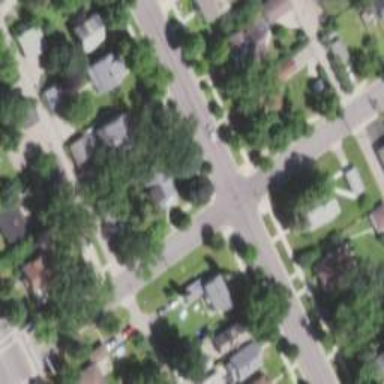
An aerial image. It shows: Residential road with separate sidewalk.